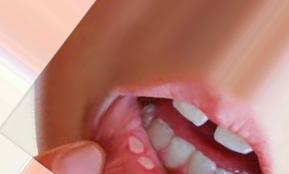
Condition: Mouth Ulcer